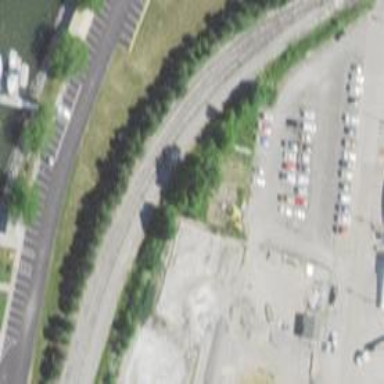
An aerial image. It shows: Railway siding with rails.